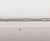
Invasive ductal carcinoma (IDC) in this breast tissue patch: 0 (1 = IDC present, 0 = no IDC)